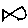
Label: fish